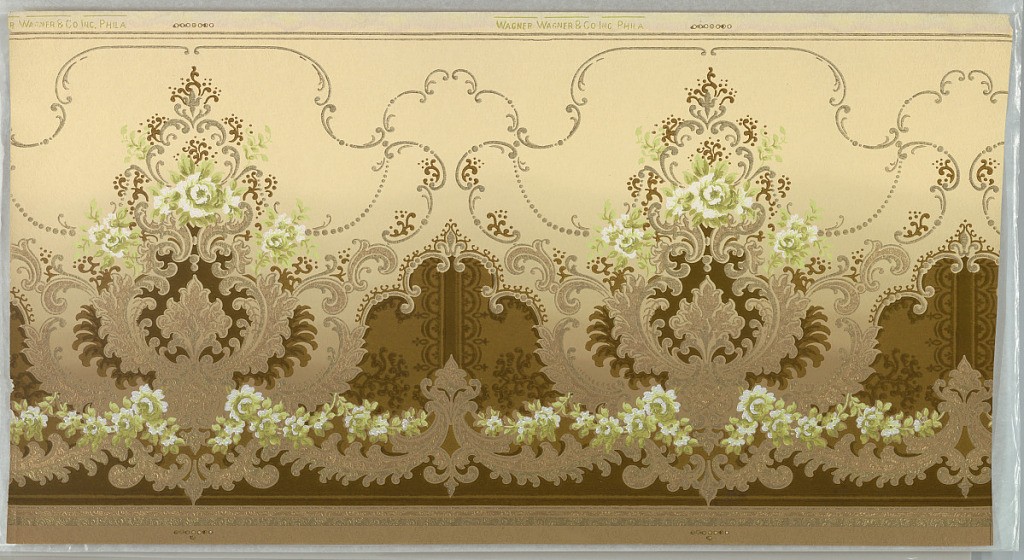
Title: Frieze
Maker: Wagner, Wagner & Co. Inc
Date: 1905–1915
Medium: Machine-printed paper, textured ground
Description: Large foliate medallion with floral bouquet. Printed in shades of tan, brown and green on background that shades from tan at top to brown at bottom. Small floral swag and scrolls along bottom edge.